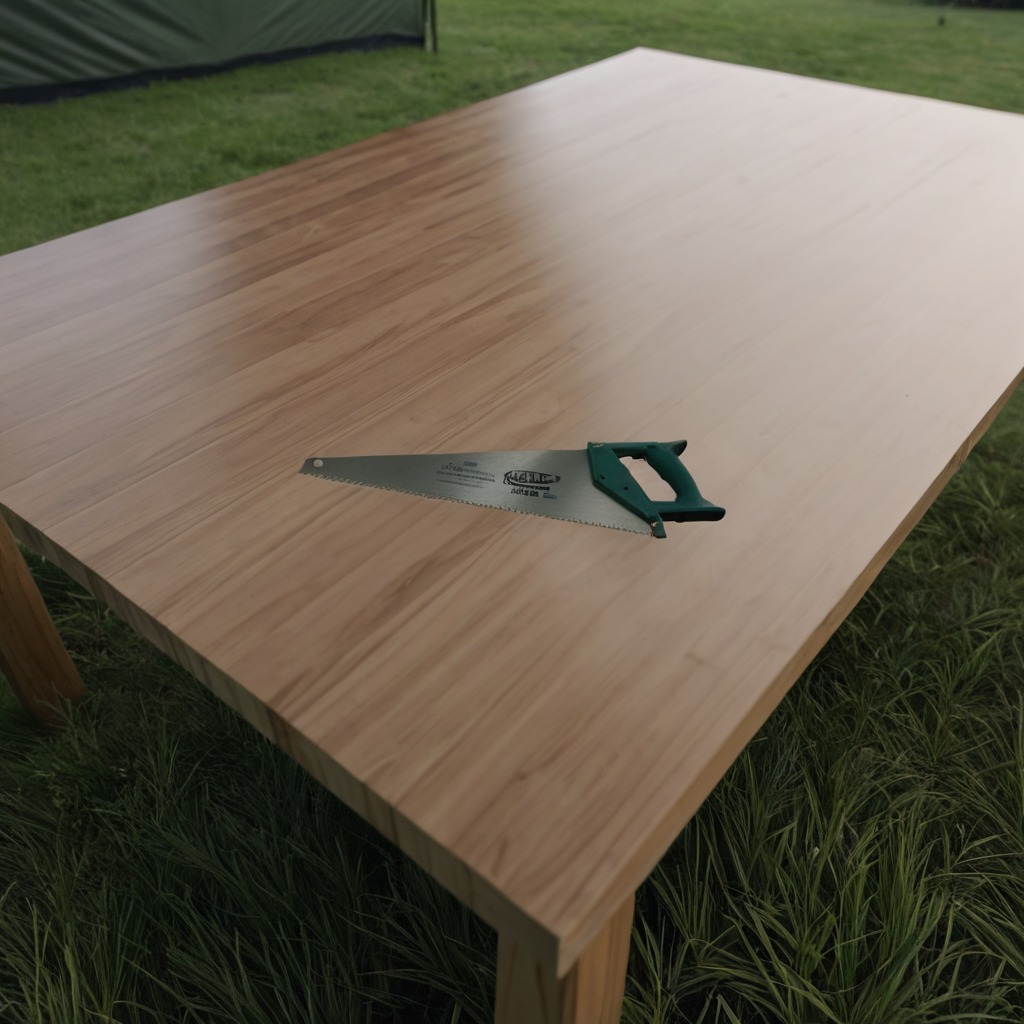
A metal saw is lying on a wooden table inside a jungle field workshop tent.